Question: Here is the layout:
'''
<?xml version="1.0" encoding="utf-8"?>
<GridLayout xmlns:android="http://schemas.android.com/apk/res/android"
android:layout_width="match_parent"
android:layout_height="match_parent"
android:columnCount="2"
android:rowCount="2"
android:rowOrderPreserved="true"
android:alignmentMode="alignMargins">
<TextView
android:layout_width="wrap_content"
android:layout_height="wrap_content"
android:layout_row="0"
android:layout_column="0"
android:textAppearance="?android:attr/textAppearanceLarge"
android:text="Test:" />
<TextView
android:layout_width="wrap_content"
android:layout_height="wrap_content"
android:layout_row="0"
android:layout_column="1"
android:textAppearance="?android:attr/textAppearanceLarge"
android:text="too long line too long line too long line too long line" />
<TextView
android:layout_width="wrap_content"
android:layout_height="wrap_content"
android:textAppearance="?android:attr/textAppearanceLarge"
android:text="Test2:"
android:paddingRight="10dp"
android:layout_row="1"
android:layout_column="0" />
<TextView
android:layout_width="wrap_content"
android:layout_height="wrap_content"
android:layout_row="1"
android:layout_column="1"
android:textAppearance="?android:attr/textAppearanceLarge"
android:text="Test line" />
</GridLayout>
'''
and here is the screenshot of what happens:

How can I prevent second TextView (the one selected on the screenshot) from going over screen boundaries?
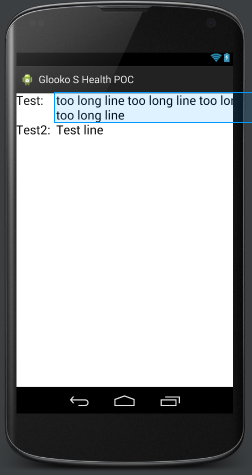
Answer: You can avoid all of this by giving each textview a width of match_parent and an appropriate layout_weight. The below code will give you exactly what you need. Enjoy!
'''
<?xml version="1.0" encoding="utf-8"?>
<LinearLayout xmlns:android="http://schemas.android.com/apk/res/android"
android:orientation="vertical"
android:layout_width="match_parent"
android:layout_height="match_parent" >
<LinearLayout
android:layout_width="match_parent"
android:layout_height="wrap_content"
android:orientation="horizontal">
<TextView
android:layout_width="match_parent"
android:layout_height="wrap_content"
android:layout_weight="3"
android:text="Test 1"/>
<TextView
android:layout_width="match_parent"
android:layout_height="wrap_content"
android:layout_weight="1"
android:text="line too long line too long line too long line too long line too long "/>
</LinearLayout>
<LinearLayout
android:layout_width="match_parent"
android:layout_height="wrap_content"
android:orientation="horizontal">
<TextView
android:layout_width="match_parent"
android:layout_height="wrap_content"
android:layout_weight="3"
android:text="Test 2"/>
<TextView
android:layout_width="match_parent"
android:layout_height="wrap_content"
android:layout_weight="1"
android:text="line too long line too long line too long line too long line too long "/>
</LinearLayout>
</LinearLayout>
'''